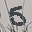
Label: 5